Question: I run openGL (JOGL 1.0) in Java , and after 2 minutes every now and then , the
app just stops working , and the windows just freezes :

Here you can see that javaw.exe take more than , I don't think that's normal , right ?
So what causes this ?
Here the heart of the code , the 'display()' method :
'''
Class Renderer { ...
public Renderer ()
{
this.addGLEventListener(this);
addKeyListener(this);
addMouseListener(this);
// put the agent in a specific location inside the room
this.m_firstPersonLocation = new Point3D(750 , 200 , 5000);
this.m_coordinate1 = new Point3D(1,0,0);
this.m_coordinate2 = new Point3D(0,1,0);
this.m_coordinate3 = new Point3D(0,0,1);
this.m_center = new Point3D(0,0,0);
m_angleX = m_angleY = m_angleZ = 0;
m_xx = m_yy = m_zz = 0;
// sides of the room
this.m_sides = ROOM_GREEN;
this.m_ground = ROOM_BLUE;
this.m_roof = ROOM_BLUE;
this.m_insideCubes.add(STATIC_CUBE);
this.m_insideCubes.add(STATIC_CUBE2);
this.m_insideCubes.add(ROTATING_CUBE);
this.m_insideCubes.add(ROTATING2);
this.m_insideCubes.add(ROTATING3);
this.m_insideCubes.add(ROTATING4);
this.m_insideCubes.add(ROTATING5);
this.m_insideCubes.add(ROTATING6);
this.m_insideCubes.add(ROTATING7);
this.m_insideCubes.add(ROTATING8);
this.m_insideCubes.add(ROTATING9);
this.m_insideCubes.add(ROTATING10);
}
@Override
public void init (GLAutoDrawable gLDrawable)
{
GL gl = gLDrawable.getGL(); // get the OpenGL graphics context
gl.glEnable(GL.GL_TEXTURE_2D); // get GL Utilities
gl.glShadeModel(GL.GL_SMOOTH);
gl.glClearColor(0.0f, 0.0f, 0.0f, 0.0f);
gl.glClearDepth(1.0f);
gl.glEnable(GL.GL_DEPTH_TEST);
gl.glDepthFunc(GL.GL_LEQUAL);
gl.glHint(GL.GL_PERSPECTIVE_CORRECTION_HINT, GL.GL_NICEST);
gl.glShadeModel(GL.GL_SMOOTH); // blends colors nicely, and smoothes out lighting
// initiate texture
gl.glEnable(GL.GL_TEXTURE_2D);
String currentCubeImage = "";
try
{
// create the actual room
m_cubicRoom = new Cube3D(ROOM_SIZE_X, ROOM_SIZE_Y, ROOM_SIZE_Z , m_sides, m_roof, m_ground);
/**
* creating elements within the 3d-room
*/
for (int i = 0; i < NUMBER_OF_3D_SHAPES; ++i)
{
// create the elements within
currentCubeImage = m_insideCubes.get(i);
m_cubes.add(new Cube3D(
CUBE_SIZE,
CUBE_SIZE,
CUBE_SIZE
,currentCubeImage,currentCubeImage,currentCubeImage));
}
}
catch (IOException e)
{
e.printStackTrace();
System.exit(0);
}
/**
* Create a cubic room
*/
m_cubicRoom.createCube(gl);
gl.glTexParameteri(GL.GL_TEXTURE_2D, GL.GL_TEXTURE_MIN_FILTER, GL.GL_LINEAR_MIPMAP_LINEAR);
gl.glTexParameteri(GL.GL_TEXTURE_2D, GL.GL_TEXTURE_MAG_FILTER, GL.GL_LINEAR_MIPMAP_LINEAR);
/**
* Creating m_cubes
*/
for (int i = 0; i < NUMBER_OF_3D_SHAPES; ++i)
m_cubes.get(i).createCube(gl);
/**
* Creating the listener
*/
((Component) gLDrawable).addKeyListener(this);
}
@Override
public void display(GLAutoDrawable gLDrawable)
{
moveFirstPerson();
checkCameraCollisionWithObject();
final GL gl = gLDrawable.getGL();
gl.glClear(GL.GL_COLOR_BUFFER_BIT | GL.GL_DEPTH_BUFFER_BIT);
gl.glLoadIdentity();
// the point where it all begins
m_center.setPoint(m_firstPersonLocation.getX() - m_coordinate3.getX() ,
m_firstPersonLocation.getY() - m_coordinate3.getY() ,
m_firstPersonLocation.getZ() - m_coordinate3.getZ());
// the GLU look-at
m_glu.gluLookAt(m_firstPersonLocation.getX(),m_firstPersonLocation.getY(),m_firstPersonLocation.getZ(),
m_center.getX(),m_center.getY(),m_center.getZ(),
m_coordinate2.getX(),m_coordinate2.getY(),m_coordinate2.getZ());
/**
* first attache cube 1 (the room itself) - attaching the outer 3D room
*/
int shapeNumber = 0;
gl.glCallList(++shapeNumber); // cube 1
/**
* attach CUBE 2 - rotating cube
*/
/**
* debug
*/
System.out.println("--------------------------");
System.out.println("Camera current location:
" +
"
X location is :" + this.m_firstPersonLocation.getX() +
"
Y location is :" + this.m_firstPersonLocation.getY() +
"
Z location is : " + this.m_firstPersonLocation.getZ());
System.out.println("***************************");
if (!collision)
{
gl.glPushMatrix();
gl.glTranslatef(400.0f, 300.0f, 1300.0f);
// gl.glRotatef(m_angleX, 4.0f, 0.0f, 0.0f);
// gl.glRotatef(m_angleY, 0.0f, 4.0f, 0.0f);
// gl.glRotatef(m_angleZ, 0.0f, 0.0f, 42.0f);
gl.glCallList(++shapeNumber); // cube 2
gl.glPopMatrix();
}
/**
* attach CUBE 3 - rotating cube
*/
gl.glPushMatrix();
gl.glTranslatef(600.0f, 350.0f, 700.0f);
gl.glRotatef(m_xx, 24.0f, 0.0f, 0.0f);
gl.glRotatef(m_yy, 0.0f, 14.0f, 0.0f);
gl.glRotatef(m_zz, 0.0f, 0.0f, 14.0f);
gl.glCallList(++shapeNumber); // cube 3
gl.glPopMatrix();
/**
* attach CUBE 4 - rotating cube
*/
gl.glPushMatrix();
gl.glTranslatef(900.0f, 350.0f , 200.0f );
gl.glRotatef(m_angleX, -2.0f, 0.0f, 0.0f);
gl.glRotatef(m_angleY, 0.0f, -1.0f, 0.0f);
gl.glRotatef(m_angleZ, 0.0f, 0.0f, -1.0f);
gl.glCallList(++shapeNumber); // cube 4
m_angleX += 0.15f;
m_angleY += 0.25f;
m_angleZ += 0.45f;
gl.glPopMatrix();
// more code
}
'''
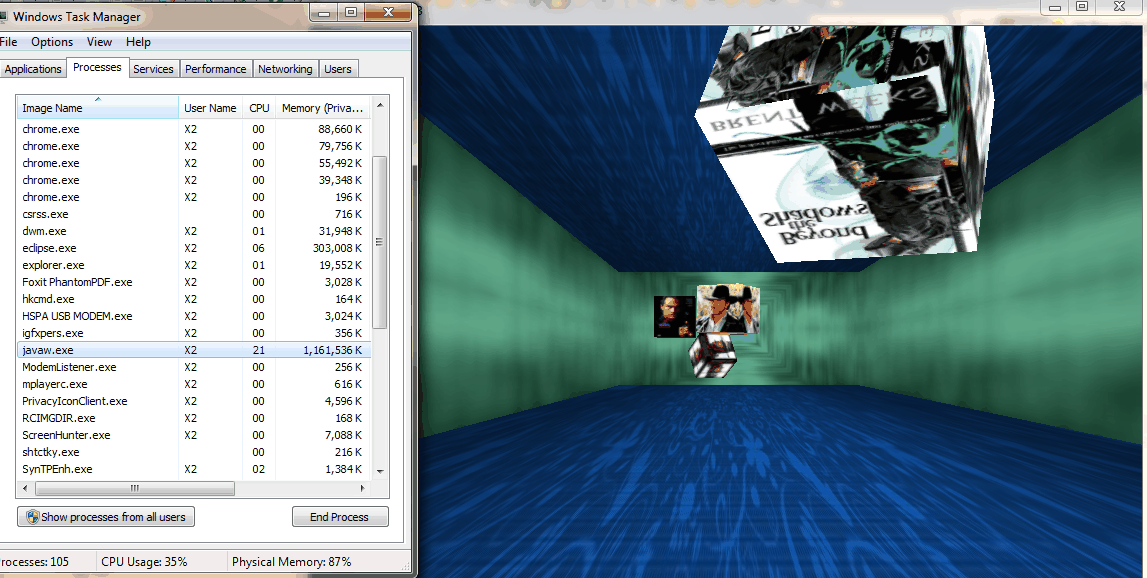
Answer: OpenGL objects are not garbage collected. In OpenGL version <= 2.1, everytime you call 'glNewList(id,...)' or 'glBindTexture(id,...); ...; glTexImage2D(...)' with a previously unused 'id' a new object is created. The old object will linger around and not be garbage collected.
That's most likely your problem: You're probably constantly creating new texture and or display lists without disposing the old ones.